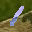
Label: 1